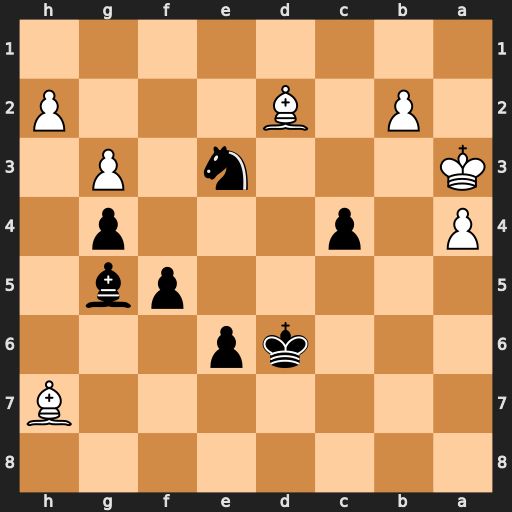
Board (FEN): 8/7B/3kp3/5pb1/P1p3p1/K3n1P1/1P1B3P/8
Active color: b
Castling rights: -
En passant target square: -
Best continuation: Nc2+ Ka2 Bxd2